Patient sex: F
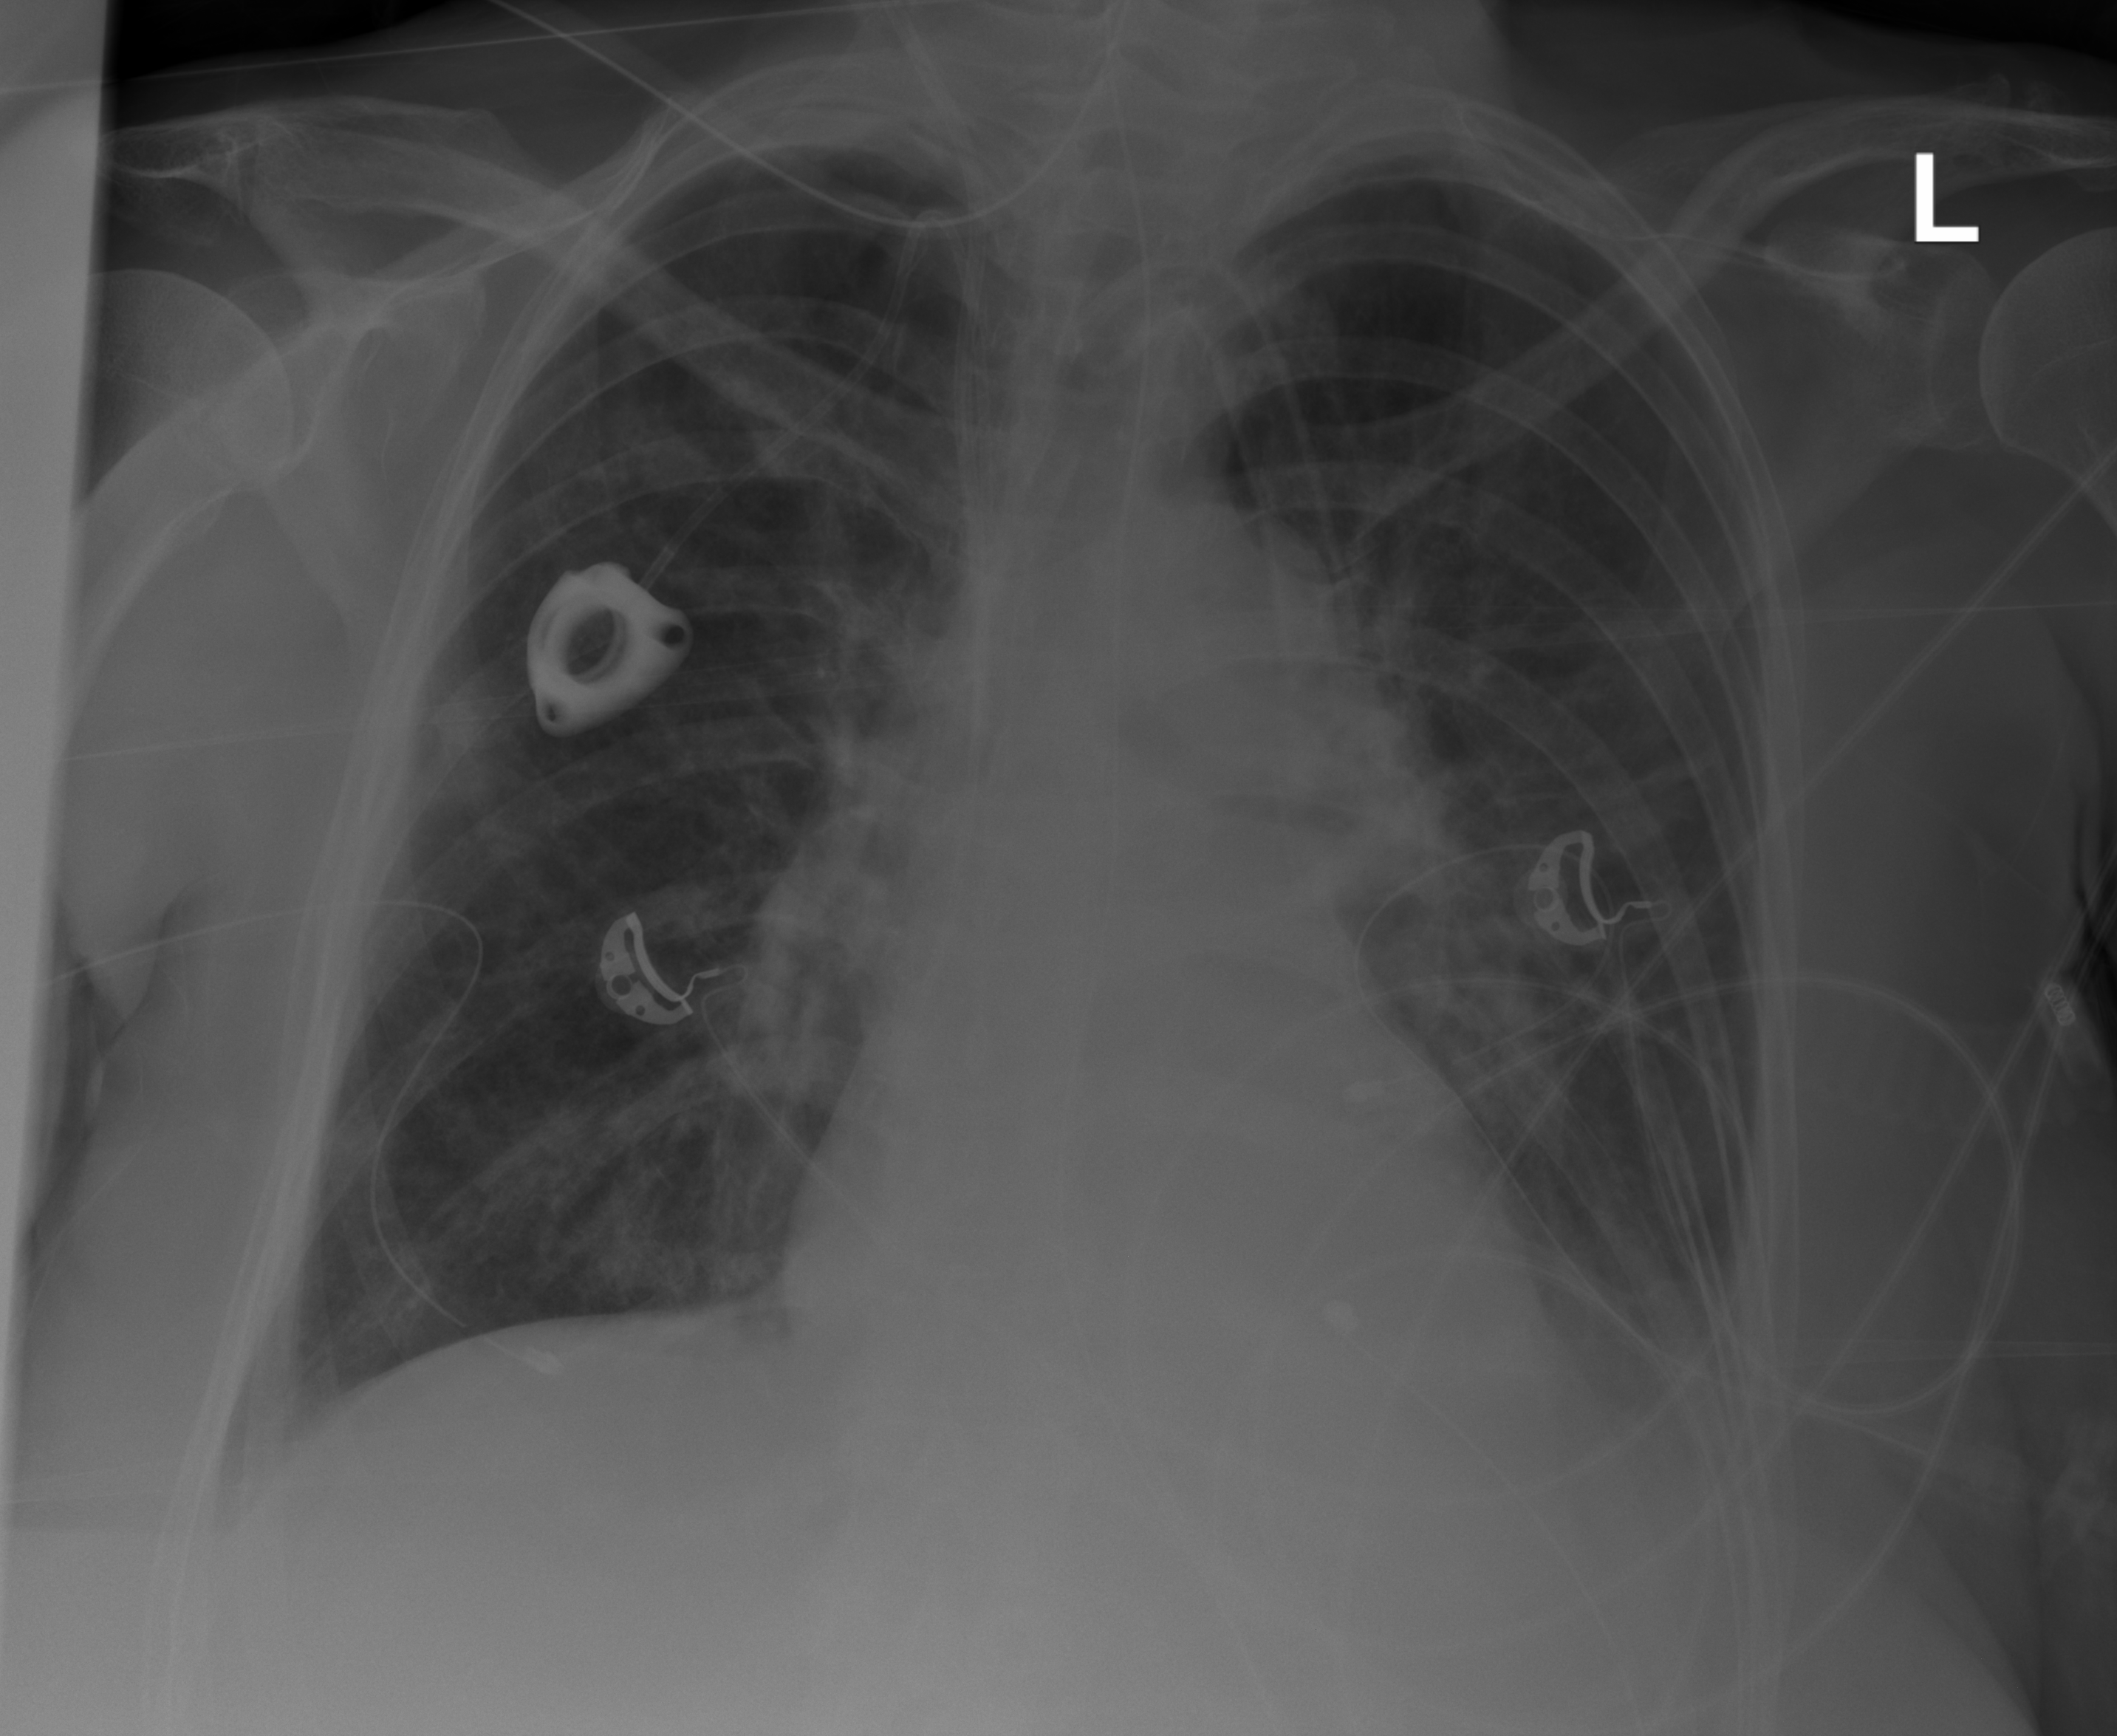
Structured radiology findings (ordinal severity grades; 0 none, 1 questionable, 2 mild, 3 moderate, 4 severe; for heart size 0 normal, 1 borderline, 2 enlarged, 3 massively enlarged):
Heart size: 0
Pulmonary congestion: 2
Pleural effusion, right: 1
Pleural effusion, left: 2
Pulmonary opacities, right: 0
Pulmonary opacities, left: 0
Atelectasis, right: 3
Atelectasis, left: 2